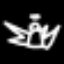
Label: angel